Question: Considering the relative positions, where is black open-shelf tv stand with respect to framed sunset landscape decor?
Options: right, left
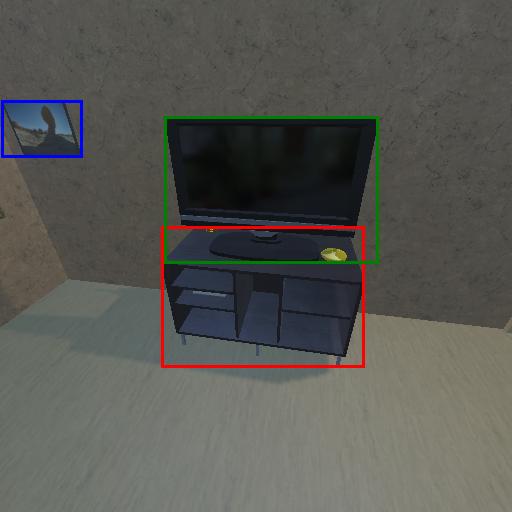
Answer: right